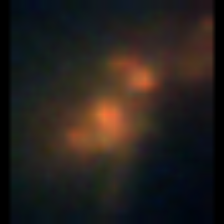
Taxon: Diatom_aggregate
Group: Diatoms